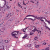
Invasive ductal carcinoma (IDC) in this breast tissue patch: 1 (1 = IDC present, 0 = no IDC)